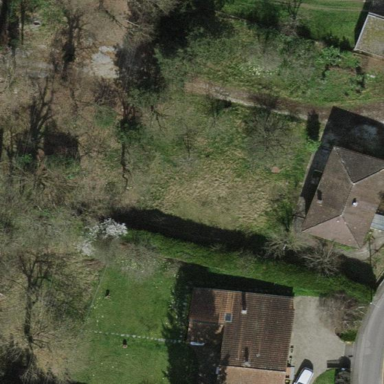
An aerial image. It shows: Garden surrounded by fence.